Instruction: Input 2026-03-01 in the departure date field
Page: home
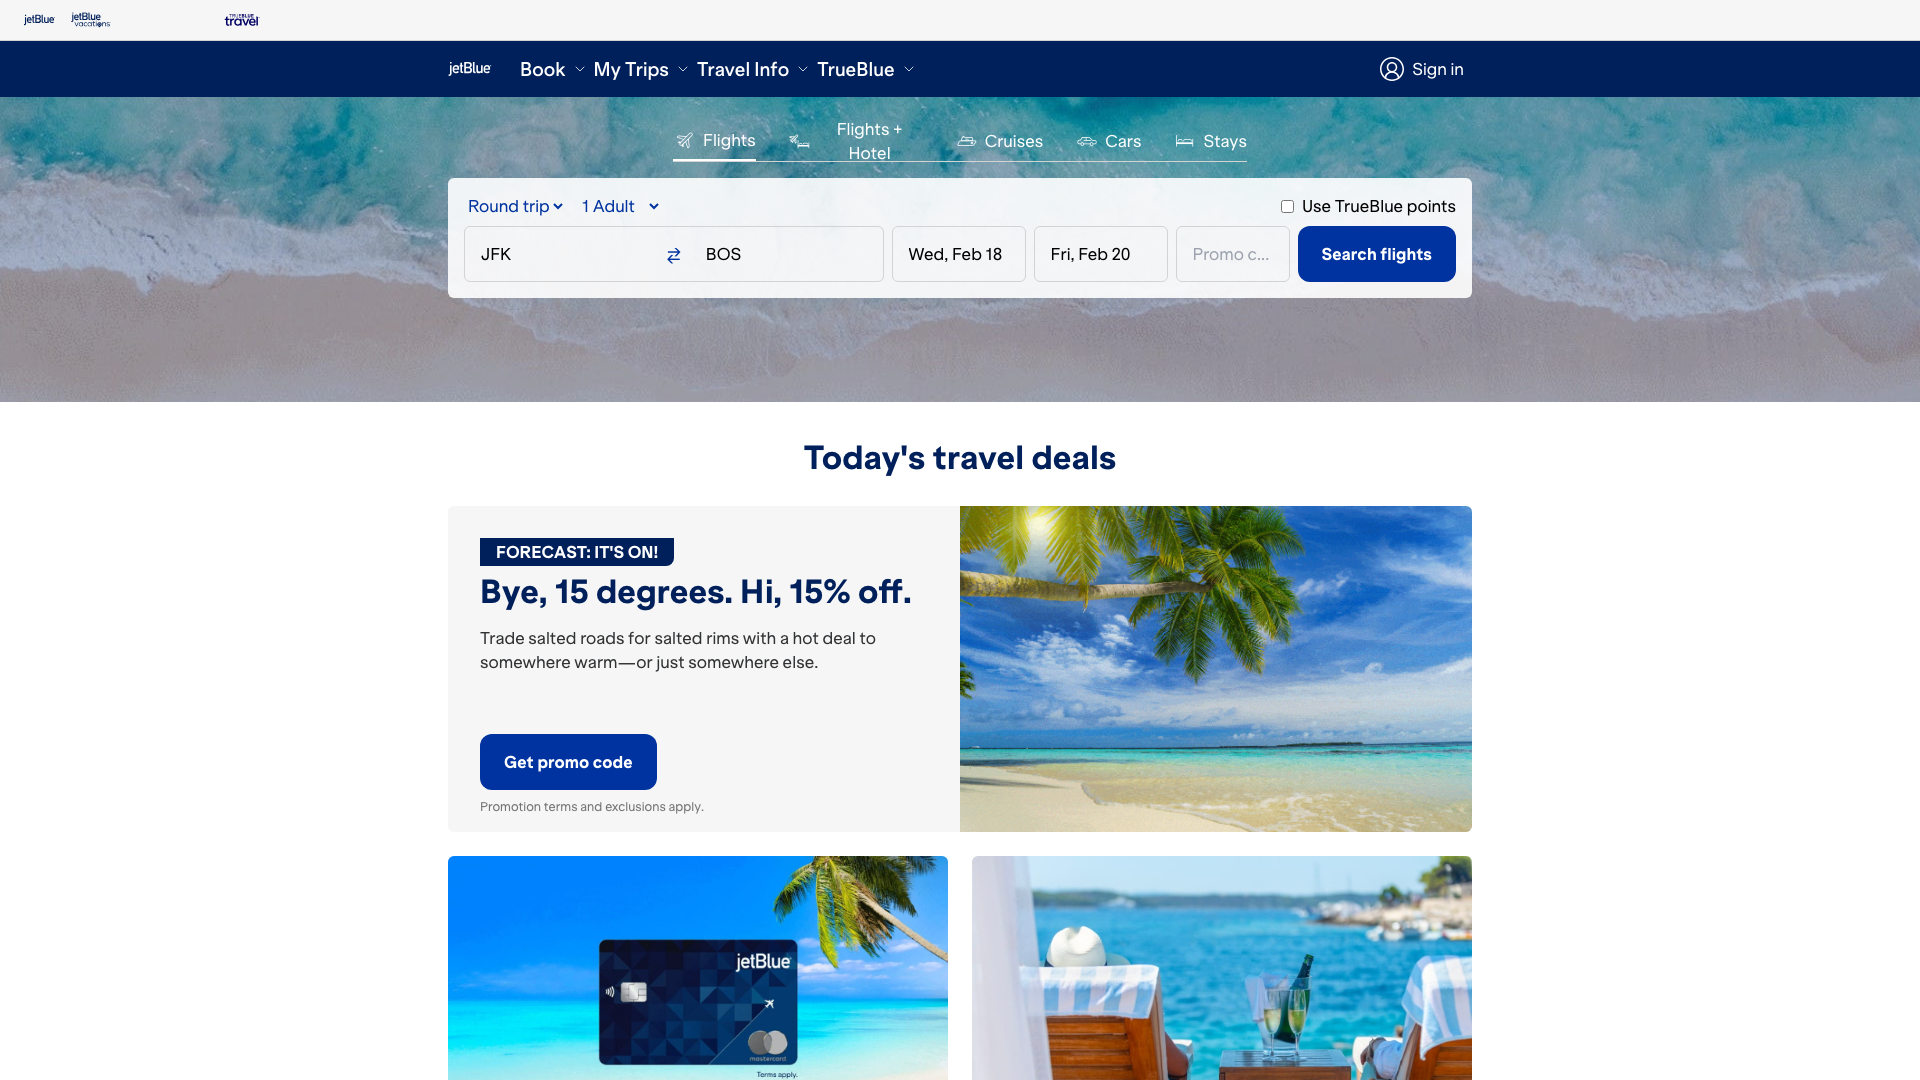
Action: type